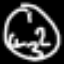
Label: clock